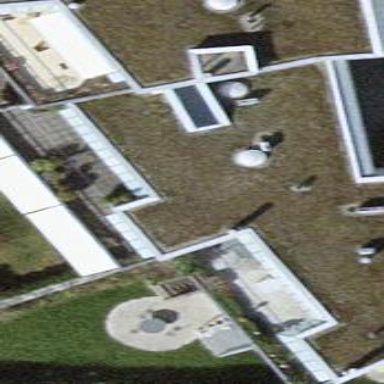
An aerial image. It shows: Building with flat roof.